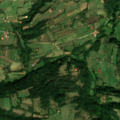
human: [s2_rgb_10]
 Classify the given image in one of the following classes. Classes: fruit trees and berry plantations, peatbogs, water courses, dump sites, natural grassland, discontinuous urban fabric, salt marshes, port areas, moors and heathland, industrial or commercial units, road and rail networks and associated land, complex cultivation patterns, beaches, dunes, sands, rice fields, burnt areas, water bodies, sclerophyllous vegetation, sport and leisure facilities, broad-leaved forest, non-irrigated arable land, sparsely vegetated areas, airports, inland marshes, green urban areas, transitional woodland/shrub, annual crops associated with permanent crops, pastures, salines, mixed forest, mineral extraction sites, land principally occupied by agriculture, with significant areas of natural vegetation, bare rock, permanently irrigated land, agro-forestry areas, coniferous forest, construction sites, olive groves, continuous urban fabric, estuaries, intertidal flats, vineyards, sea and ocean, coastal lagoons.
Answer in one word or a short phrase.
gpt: discontinuous urban fabric, complex cultivation patterns, land principally occupied by agriculture, with significant areas of natural vegetation